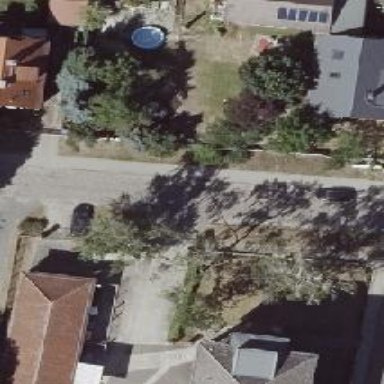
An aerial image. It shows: Concrete driveway.